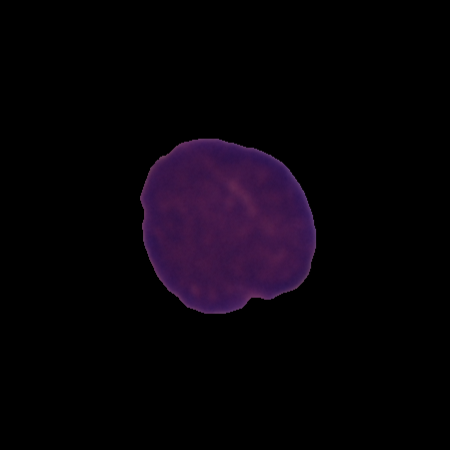
Label: cancer